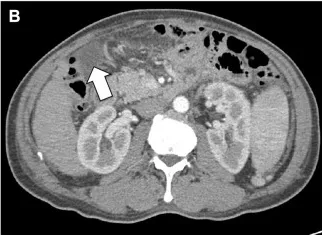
Decrease of ascites in the CT scan images. Is an abdomen CT image which were scanned on March 8. Is a follow-up abdomen CT image which were scanned on July 23. White arrows indicate a shrinkage of ascites in.
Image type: radiology (ct)